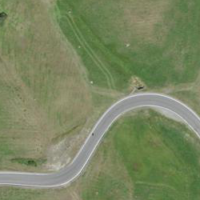
EUNIS habitat code: 26
Species observed at this site:
Geum rivale